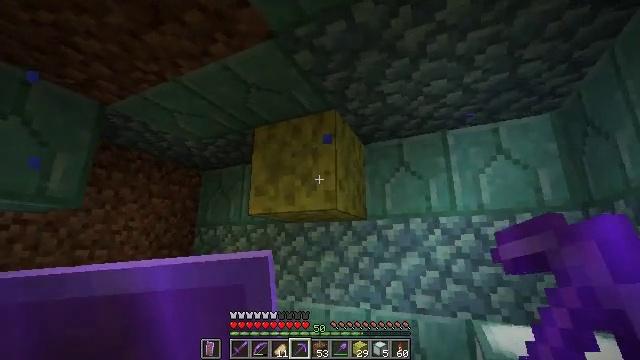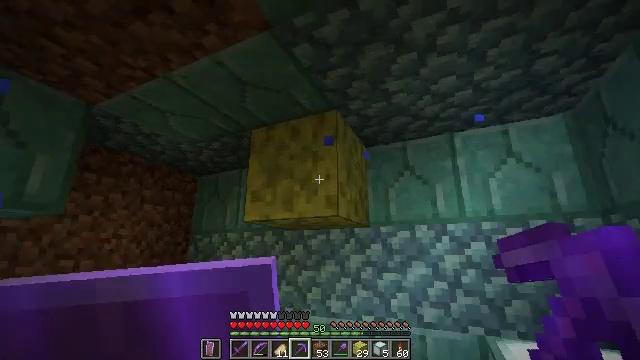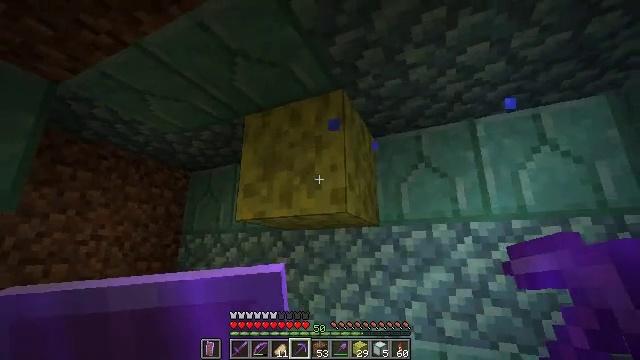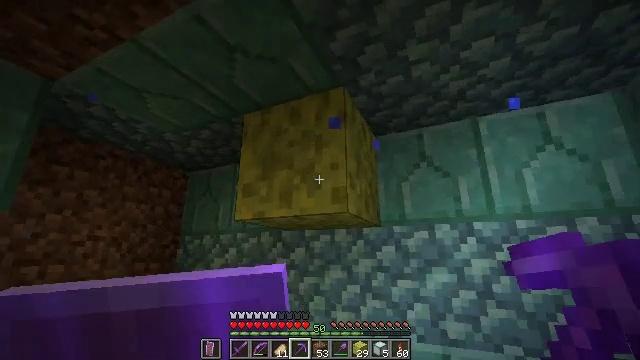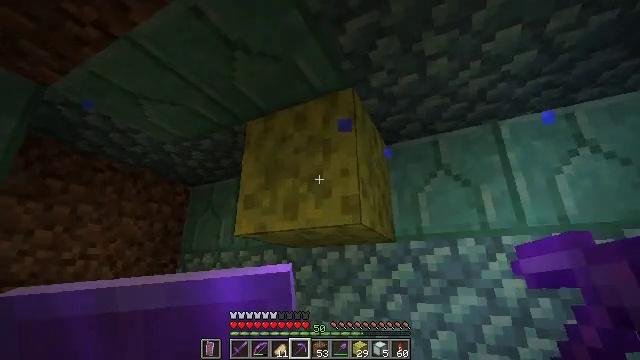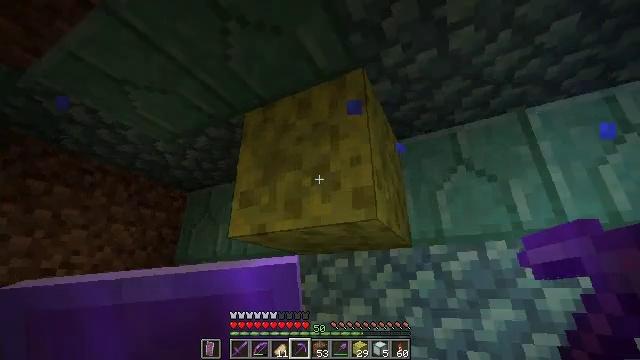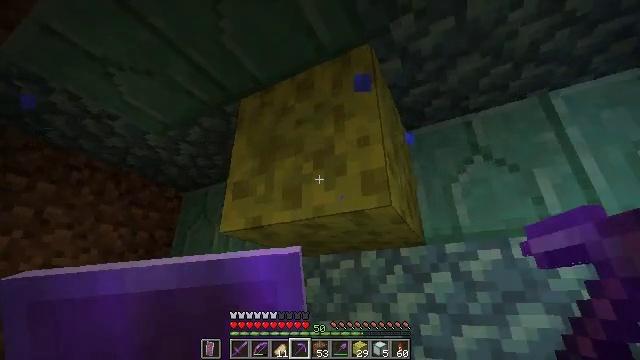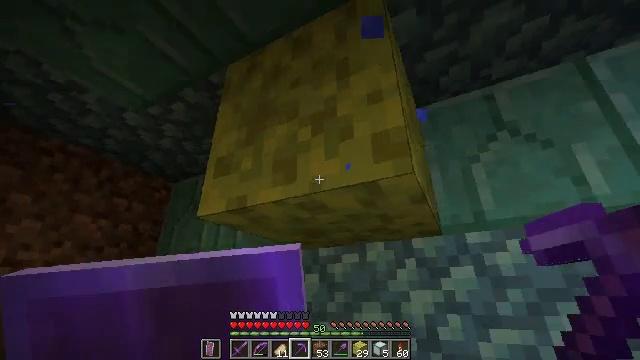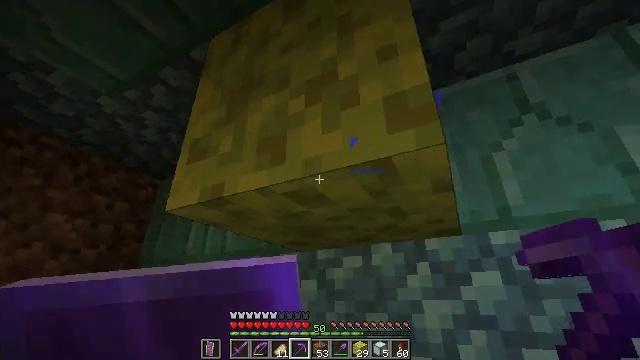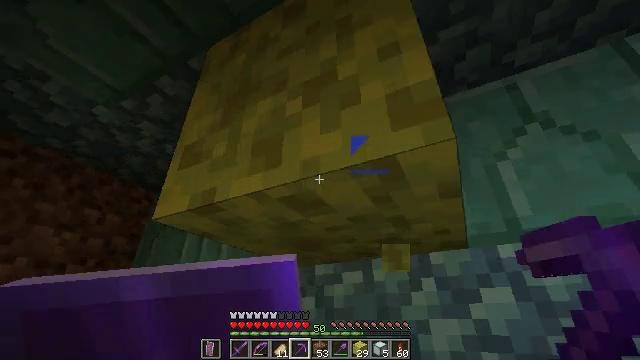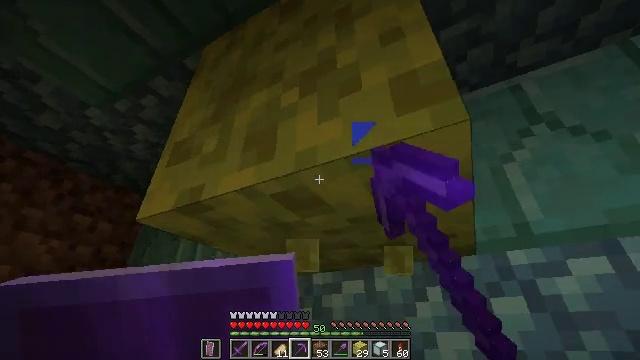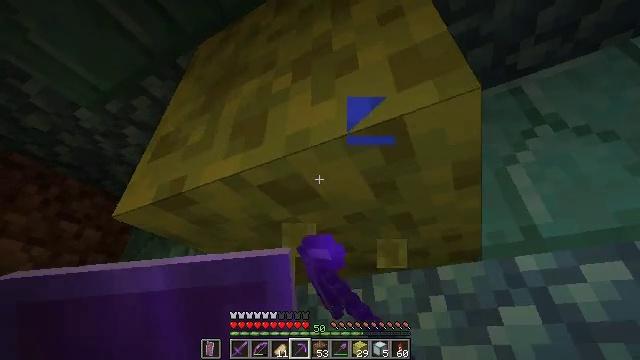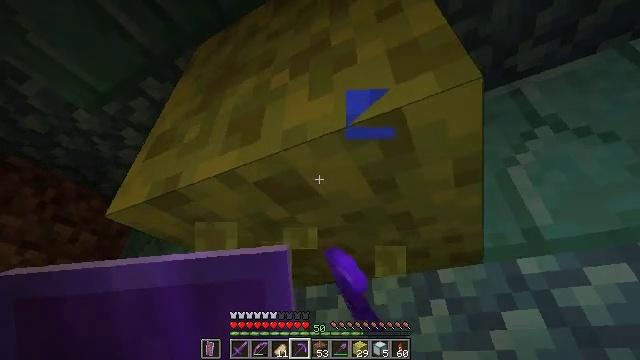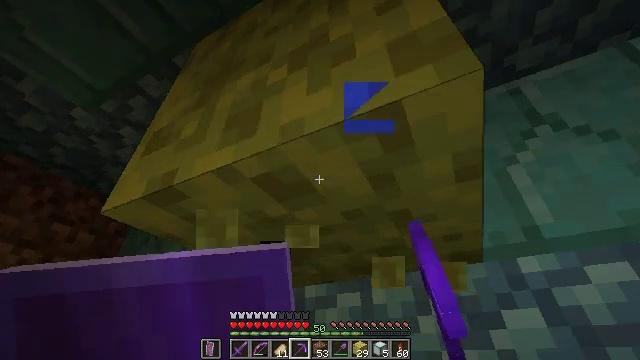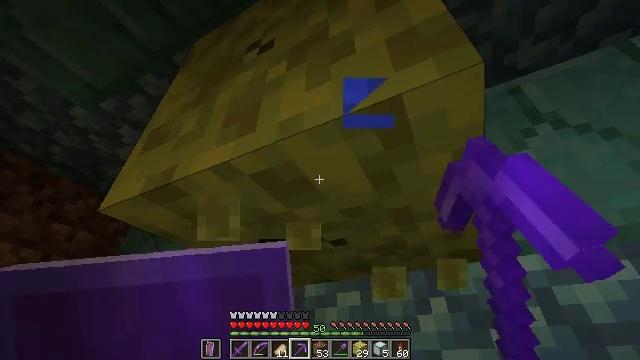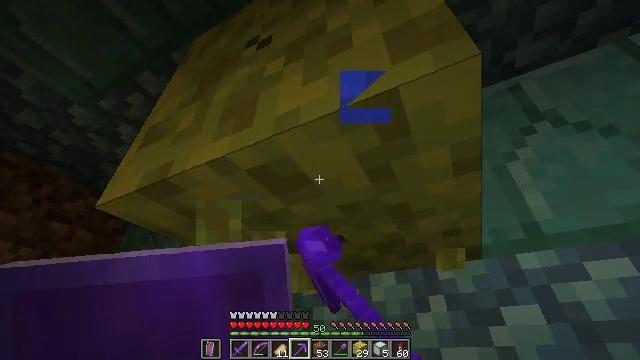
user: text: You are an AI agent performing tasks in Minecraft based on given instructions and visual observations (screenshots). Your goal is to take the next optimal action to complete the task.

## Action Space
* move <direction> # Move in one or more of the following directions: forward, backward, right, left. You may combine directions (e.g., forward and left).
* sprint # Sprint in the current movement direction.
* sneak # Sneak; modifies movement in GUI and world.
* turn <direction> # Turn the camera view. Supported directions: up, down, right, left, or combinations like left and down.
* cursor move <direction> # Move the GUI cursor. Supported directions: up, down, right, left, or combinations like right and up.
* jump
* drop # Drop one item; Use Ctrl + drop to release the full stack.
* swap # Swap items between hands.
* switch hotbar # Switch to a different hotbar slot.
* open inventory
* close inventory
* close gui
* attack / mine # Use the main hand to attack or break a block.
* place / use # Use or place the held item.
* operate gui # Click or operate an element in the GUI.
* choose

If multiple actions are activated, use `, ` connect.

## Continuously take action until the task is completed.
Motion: motion action
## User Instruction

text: Collect the wet sponge after mining.
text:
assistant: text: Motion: move forward, turn up
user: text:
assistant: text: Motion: move forward
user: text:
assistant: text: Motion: move forward
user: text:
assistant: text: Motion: move forward, turn left and up
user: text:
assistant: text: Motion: move forward, turn up
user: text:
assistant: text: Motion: move forward, turn up
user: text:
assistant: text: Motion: move forward
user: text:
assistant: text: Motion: move forward
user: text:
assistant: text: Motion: turn up, attack / mine
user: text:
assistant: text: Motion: turn up, attack / mine
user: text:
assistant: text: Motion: turn up, attack / mine
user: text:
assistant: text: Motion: turn up, attack / mine
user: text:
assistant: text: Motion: attack / mine
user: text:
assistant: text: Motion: attack / mine
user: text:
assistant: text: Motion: attack / mine
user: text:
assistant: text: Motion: attack / mine
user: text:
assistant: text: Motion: attack / mine
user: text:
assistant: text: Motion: attack / mine
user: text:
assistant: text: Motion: attack / mine
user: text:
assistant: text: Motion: attack / mine
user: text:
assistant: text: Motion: attack / mine
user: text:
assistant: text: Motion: attack / mine
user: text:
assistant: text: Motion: attack / mine
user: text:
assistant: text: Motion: attack / mine
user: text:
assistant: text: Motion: attack / mine
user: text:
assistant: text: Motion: attack / mine
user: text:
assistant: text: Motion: attack / mine
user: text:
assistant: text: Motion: attack / mine
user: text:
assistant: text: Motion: attack / mine
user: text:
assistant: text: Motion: attack / mine